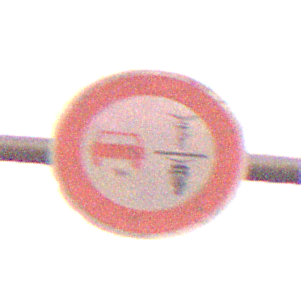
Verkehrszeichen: VerbotUeberholenEinspurigeFahrzeuge
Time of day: Night
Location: Outdoor (Nature)
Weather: Clear
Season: NotSpecified
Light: Natural